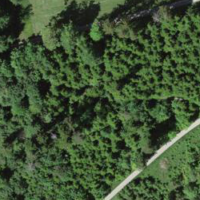
EUNIS habitat code: 44
Species observed at this site:
Tussilago farfara